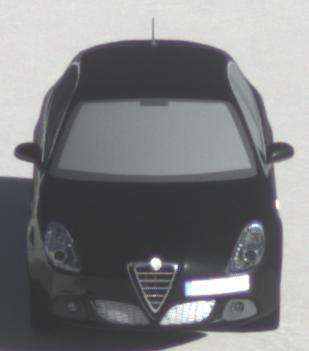
Make: Alfa Romeo
Model: Giulietta 1.4 TB 16V
Detailed model: Giulietta (940)
Model produced from: 2010/05
Model produced until: 2013/03
Doors: 5
Color: black
Road condition: dry road
Daytime: morning or afternoon
Contrast: high contrast